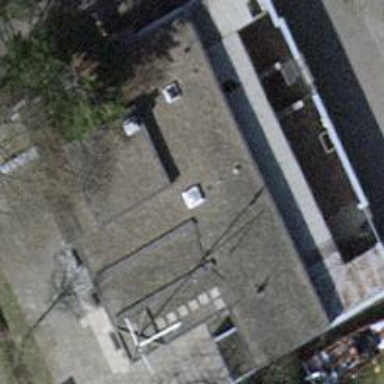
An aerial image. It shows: Building.